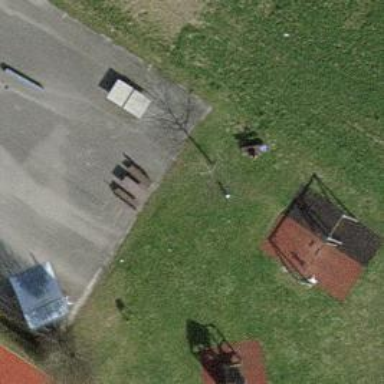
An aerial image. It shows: Bench for seating.